Brain MRI, t2w sequence, axial 2D slice.
Patient: age 24, sex F, weight 95 kg, height 1.95 m
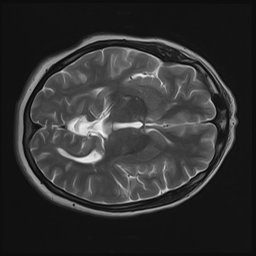